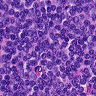
Metastatic tissue present: no